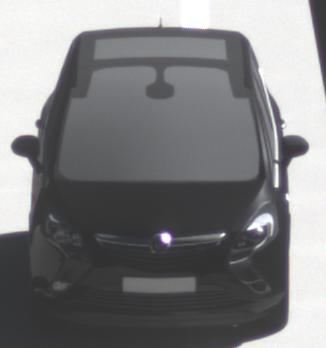
Make: Opel
Model: Zafira Tourer 1.8
Detailed model: Zafira (C) Tourer
Model produced from: 2012/01
Model produced until: 2015/06
Doors: 5
Color: black
Road condition: dry road
Daytime: morning or afternoon
Contrast: high contrast